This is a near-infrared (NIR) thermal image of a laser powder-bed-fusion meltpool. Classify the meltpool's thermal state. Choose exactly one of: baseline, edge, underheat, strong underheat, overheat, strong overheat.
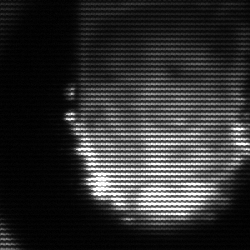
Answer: baseline